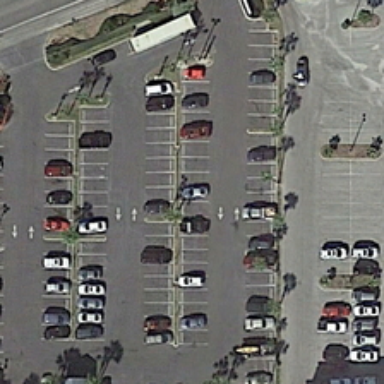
Some cars are parked in a parking lot near a road .